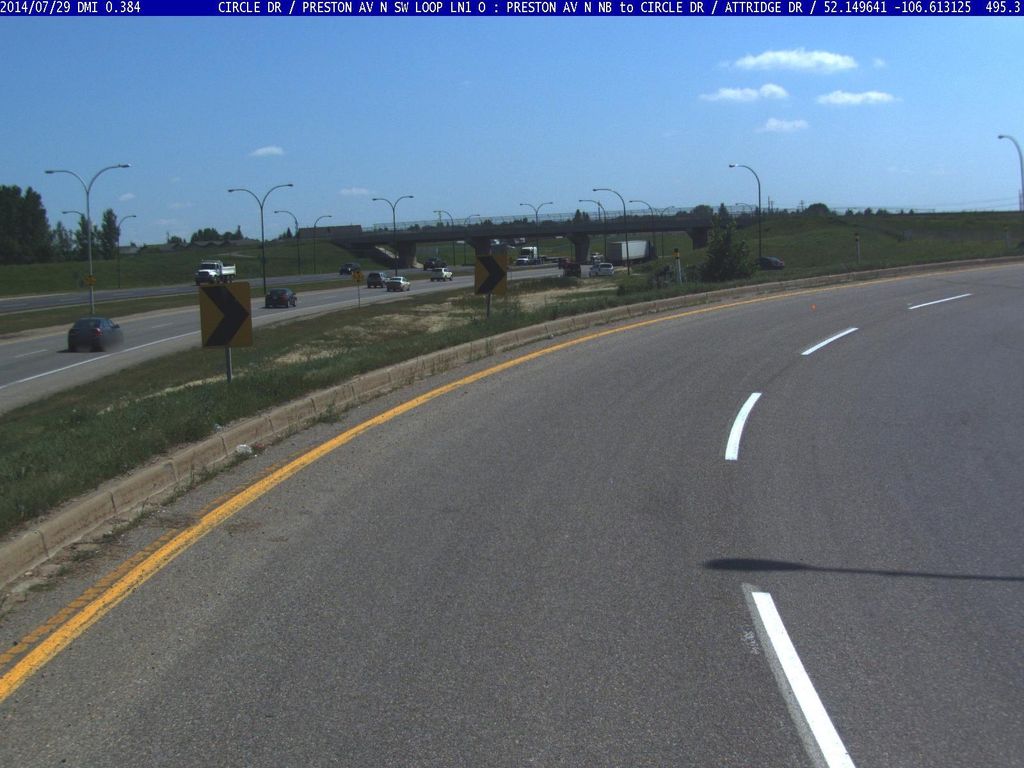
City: saskatoon